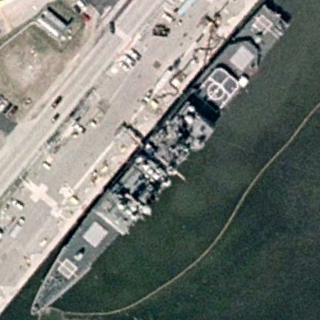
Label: cruiser